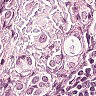
Metastatic tissue present: yes